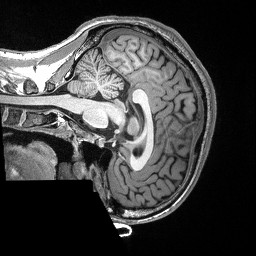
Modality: T1w
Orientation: sagittal
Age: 28
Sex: male